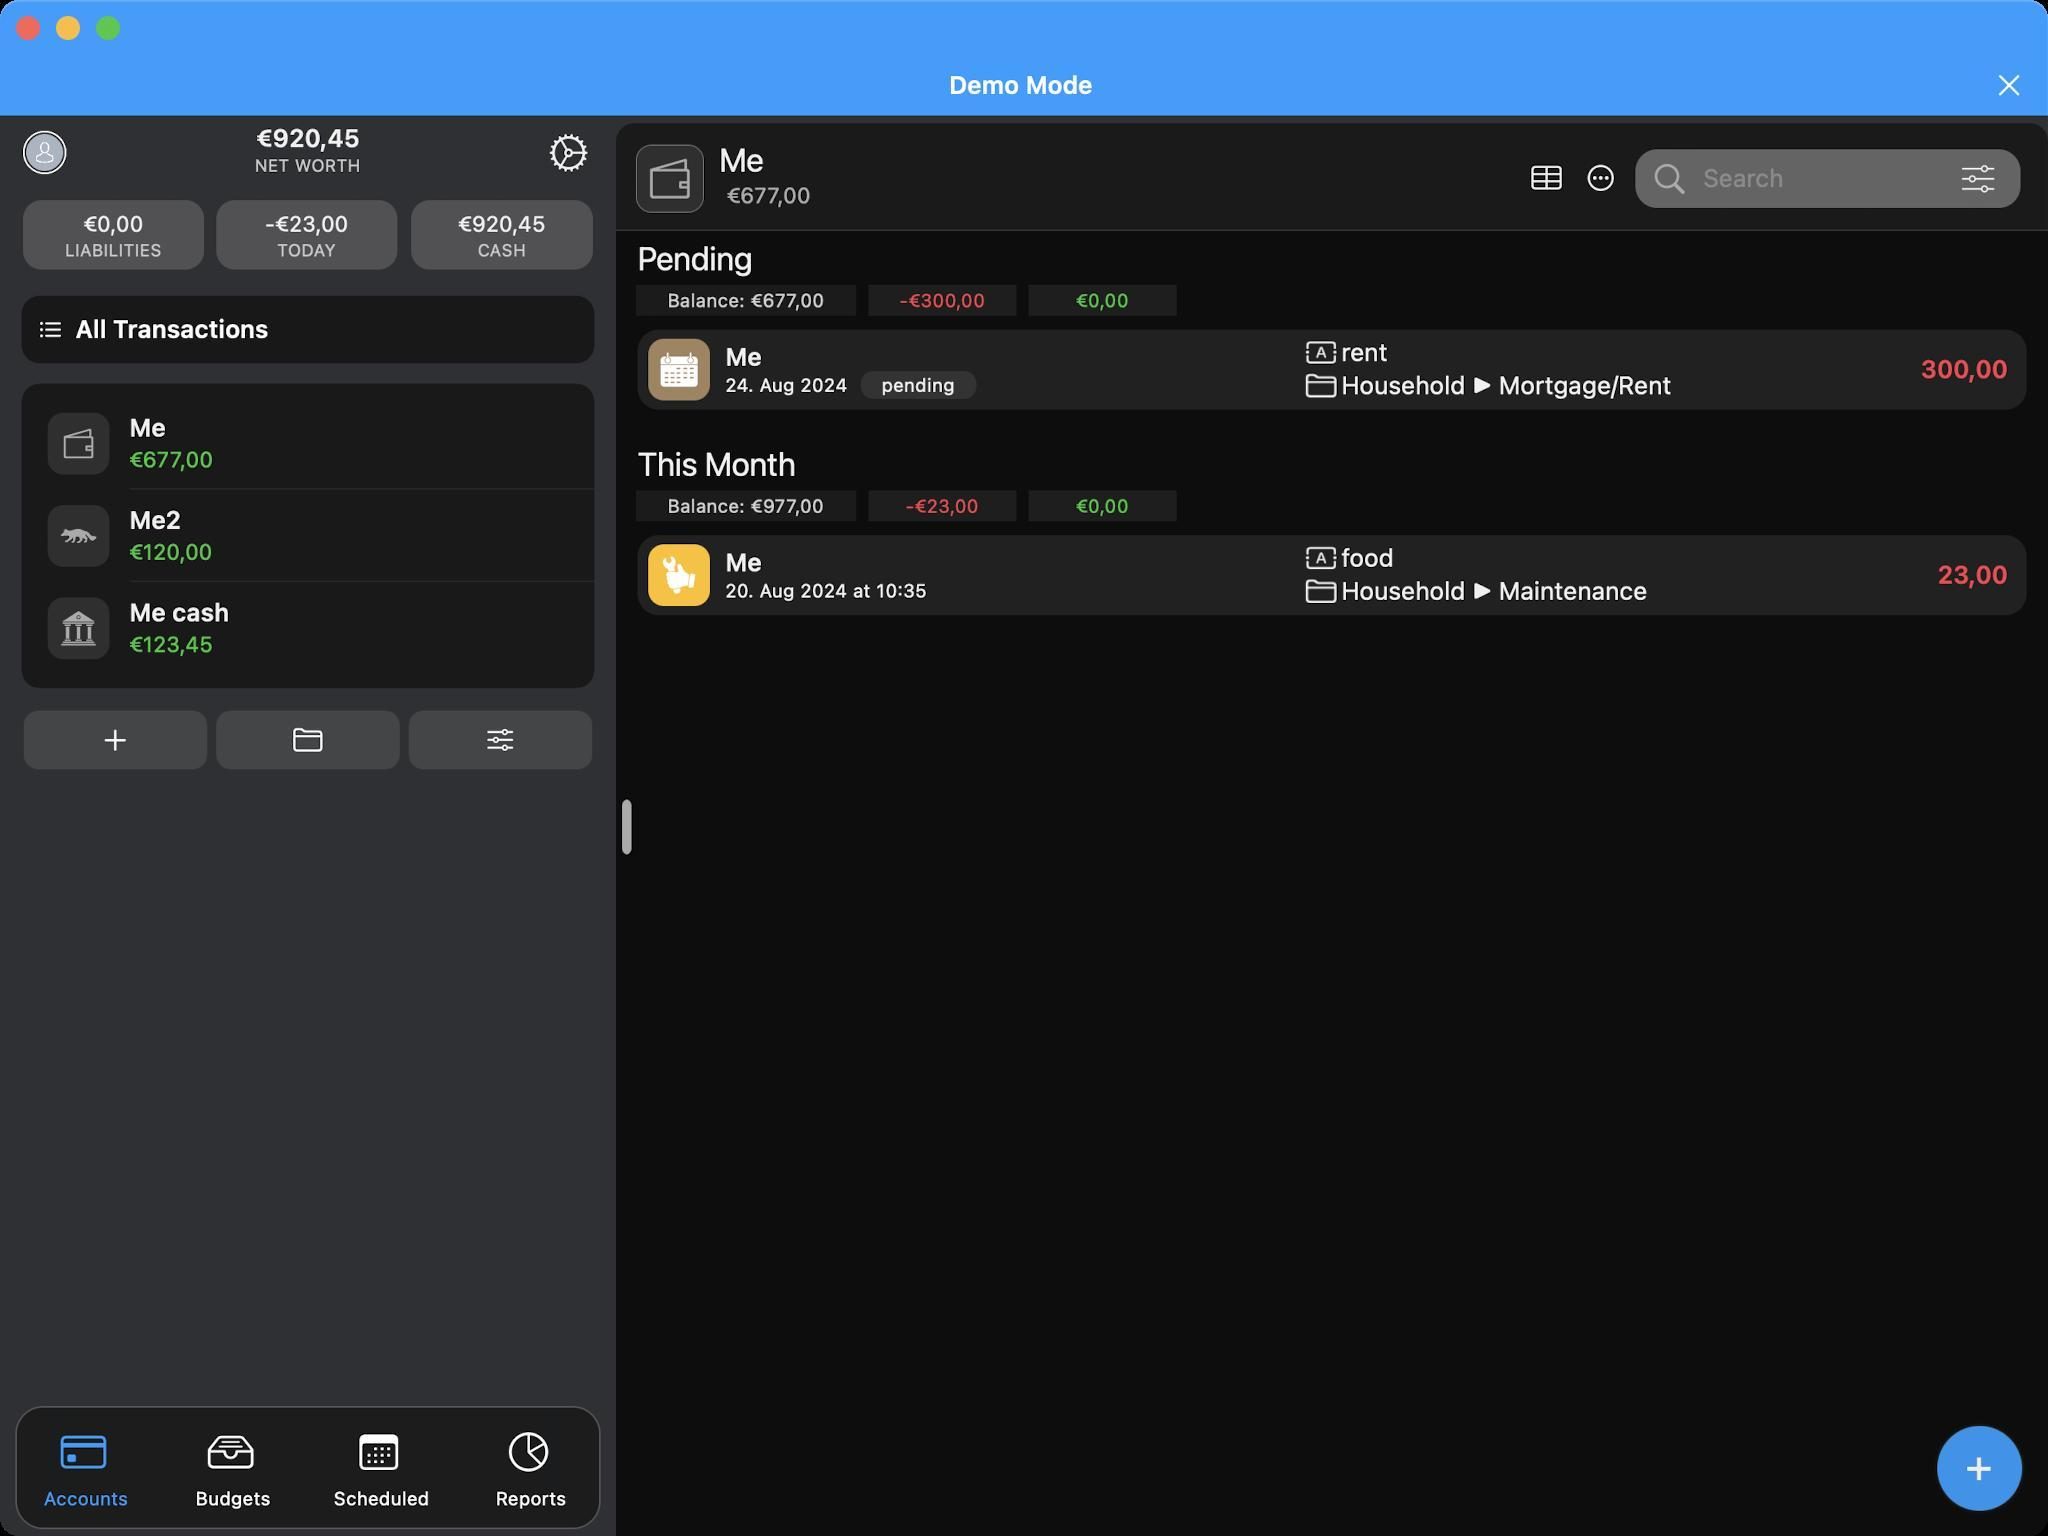
Accessibility tree:
{"name": "MoneyWiz", "role": "AXWindow", "description": null, "role_description": "standard window", "value": null, "position": "352.00;95.00", "size": "1024;768", "children": [{"name": null, "role": "AXGroup", "description": null, "role_description": "group", "value": null, "position": "0.00;0.00", "size": "1024;768", "children": [{"name": null, "role": "AXGroup", "description": null, "role_description": "group", "value": null, "position": "0.00;0.00", "size": "1024;768", "children": [{"name": null, "role": "AXGroup", "description": null, "role_description": "group", "value": null, "position": "0.00;0.00", "size": "1024;768", "children": [{"name": null, "role": "AXStaticText", "description": "Demo Mode", "role_description": "text", "value": null, "position": "159.77;34.65", "size": "701;16", "children": []}, {"name": null, "role": "AXButton", "description": "Close", "role_description": "button", "value": null, "position": "985.60;27.72", "size": "39;30", "children": []}, {"name": null, "role": "AXGroup", "description": null, "role_description": "table", "value": null, "position": "0.00;57.75", "size": "308;711", "children": [{"name": null, "role": "AXGroup", "description": null, "role_description": "group", "value": "", "position": "0.00;57.75", "size": "308;85", "children": [{"name": null, "role": "AXStaticText", "description": "€0,00, LIABILITIES, €920,45, NET WORTH, -€23,00, TODAY, €920,45, CASH", "role_description": "text", "value": "", "position": "0.00;57.75", "size": "308;85", "children": []}, {"name": null, "role": "AXButton", "description": "settings", "role_description": "button", "value": null, "position": "273.35;65.45", "size": "22;22", "children": []}, {"name": null, "role": "AXButton", "description": "avatar anonymous", "role_description": "button", "value": null, "position": "13.09;66.99", "size": "18;18", "children": []}]}, {"name": null, "role": "AXGroup", "description": null, "role_description": "group", "value": "", "position": "0.00;142.45", "size": "308;45", "children": [{"name": null, "role": "AXStaticText", "description": "All Transactions", "role_description": "text", "value": "", "position": "0.00;142.45", "size": "308;45", "children": []}]}, {"name": null, "role": "AXGroup", "description": null, "role_description": "group", "value": "", "position": "0.00;187.11", "size": "308;58", "children": [{"name": null, "role": "AXStaticText", "description": "Me, €677,00", "role_description": "text", "value": "", "position": "0.00;187.11", "size": "308;58", "children": []}]}, {"name": null, "role": "AXGroup", "description": null, "role_description": "group", "value": "", "position": "0.00;244.86", "size": "308;46", "children": [{"name": null, "role": "AXStaticText", "description": "Me2, €120,00", "role_description": "text", "value": "", "position": "0.00;244.86", "size": "308;46", "children": []}]}, {"name": null, "role": "AXGroup", "description": null, "role_description": "group", "value": "", "position": "0.00;291.06", "size": "308;58", "children": [{"name": null, "role": "AXStaticText", "description": "Me cash, €123,45", "role_description": "text", "value": "", "position": "0.00;291.06", "size": "308;58", "children": []}]}, {"name": null, "role": "AXGroup", "description": null, "role_description": "group", "value": "", "position": "0.00;348.81", "size": "308;42", "children": [{"name": null, "role": "AXButton", "description": "add", "role_description": "button", "value": null, "position": "11.55;354.97", "size": "92;30", "children": []}, {"name": null, "role": "AXButton", "description": "move", "role_description": "button", "value": null, "position": "107.80;354.97", "size": "92;30", "children": []}, {"name": null, "role": "AXButton", "description": "edit", "role_description": "button", "value": null, "position": "204.05;354.97", "size": "92;30", "children": []}]}]}, {"name": null, "role": "AXGroup", "description": null, "role_description": "group", "value": null, "position": "308.00;57.75", "size": "716;711", "children": [{"name": null, "role": "AXGroup", "description": null, "role_description": "group", "value": null, "position": "318.01;67.76", "size": "692;42", "children": [{"name": null, "role": "AXStaticText", "description": "Me", "role_description": "text", "value": null, "position": "359.59;70.84", "size": "77;18", "children": []}, {"name": null, "role": "AXButton", "description": "table", "role_description": "button", "value": null, "position": "763.84;79.31", "size": "19;19", "children": []}, {"name": null, "role": "AXButton", "description": "More", "role_description": "button", "value": null, "position": "790.79;79.31", "size": "19;19", "children": []}, {"name": null, "role": "AXGroup", "description": null, "role_description": "group", "value": null, "position": "825.44;77.77", "size": "181;23", "children": [{"name": null, "role": "AXTextField", "description": null, "role_description": "text field", "value": "", "position": "851.62;77.77", "size": "149;23", "children": []}]}, {"name": null, "role": "AXButton", "description": "Filters Button", "role_description": "button", "value": null, "position": "968.66;75.46", "size": "42;28", "children": []}, {"name": null, "role": "AXStaticText", "description": "€677,00", "role_description": "text", "value": null, "position": "363.44;90.86", "size": "160;13", "children": []}]}, {"name": null, "role": "AXGroup", "description": null, "role_description": "group", "value": null, "position": "308.00;115.50", "size": "716;653", "children": [{"name": null, "role": "AXGroup", "description": null, "role_description": "table", "value": null, "position": "308.00;115.50", "size": "716;653", "children": [{"name": null, "role": "AXGroup", "description": null, "role_description": "group", "value": null, "position": "308.00;115.50", "size": "716;49", "children": [{"name": null, "role": "AXStaticText", "description": "Pending", "role_description": "text", "value": null, "position": "318.78;120.12", "size": "686;18", "children": []}, {"name": null, "role": "AXGroup", "description": null, "role_description": "group", "value": null, "position": "318.01;142.45", "size": "270;15", "children": [{"name": null, "role": "AXStaticText", "description": "Balance: €677,00", "role_description": "text", "value": null, "position": "318.01;142.45", "size": "110;15", "children": []}, {"name": null, "role": "AXStaticText", "description": "-€300,00", "role_description": "text", "value": null, "position": "434.28;142.45", "size": "74;15", "children": []}, {"name": null, "role": "AXStaticText", "description": "€0,00", "role_description": "text", "value": null, "position": "514.36;142.45", "size": "74;15", "children": []}]}]}, {"name": null, "role": "AXGroup", "description": null, "role_description": "group", "value": "", "position": "308.00;164.78", "size": "716;40", "children": [{"name": null, "role": "AXStaticText", "description": "Me, rent, 24. Aug 2024, Household ▶︎ Mortgage/Rent, 300,00", "role_description": "text", "value": "", "position": "308.00;164.78", "size": "716;40", "children": []}, {"name": null, "role": "AXButton", "description": null, "role_description": "button", "value": null, "position": "324.17;164.78", "size": "31;40", "children": []}, {"name": null, "role": "AXButton", "description": "pending", "role_description": "button", "value": null, "position": "430.43;185.57", "size": "58;14", "children": []}]}, {"name": null, "role": "AXGroup", "description": null, "role_description": "group", "value": null, "position": "308.00;218.30", "size": "716;49", "children": [{"name": null, "role": "AXHeading", "description": "This Month", "role_description": "heading", "value": null, "position": "318.78;222.91", "size": "686;18", "children": []}, {"name": null, "role": "AXGroup", "description": null, "role_description": "group", "value": null, "position": "318.01;245.25", "size": "270;15", "children": [{"name": null, "role": "AXHeading", "description": "Balance: €977,00", "role_description": "heading", "value": null, "position": "318.01;245.25", "size": "110;15", "children": []}, {"name": null, "role": "AXHeading", "description": "-€23,00", "role_description": "heading", "value": null, "position": "434.28;245.25", "size": "74;15", "children": []}, {"name": null, "role": "AXHeading", "description": "€0,00", "role_description": "heading", "value": null, "position": "514.36;245.25", "size": "74;15", "children": []}]}]}, {"name": null, "role": "AXGroup", "description": null, "role_description": "group", "value": "", "position": "308.00;267.58", "size": "716;40", "children": [{"name": null, "role": "AXStaticText", "description": "Me, food, 20. Aug 2024 at 10:35, Household ▶︎ Maintenance, 23,00", "role_description": "text", "value": "", "position": "308.00;267.58", "size": "716;40", "children": []}, {"name": null, "role": "AXButton", "description": null, "role_description": "button", "value": null, "position": "324.17;267.58", "size": "31;40", "children": []}]}]}]}, {"name": null, "role": "AXButton", "description": null, "role_description": "button", "value": null, "position": "308.00;386.54", "size": "19;54", "children": []}, {"name": null, "role": "AXButton", "description": null, "role_description": "button", "value": null, "position": "311.08;399.63", "size": "5;28", "children": []}, {"name": null, "role": "AXButton", "description": "+", "role_description": "button", "value": null, "position": "968.66;713.02", "size": "42;42", "children": []}]}, {"name": null, "role": "AXButton", "description": null, "role_description": "button", "value": null, "position": "8.47;703.01", "size": "69;62", "children": []}, {"name": null, "role": "AXButton", "description": "card", "role_description": "button", "value": null, "position": "8.47;710.71", "size": "69;31", "children": []}, {"name": null, "role": "AXButton", "description": null, "role_description": "button", "value": null, "position": "77.00;703.01", "size": "69;62", "children": []}, {"name": null, "role": "AXButton", "description": "Inbox Full", "role_description": "button", "value": null, "position": "82.00;710.71", "size": "69;31", "children": []}, {"name": null, "role": "AXButton", "description": null, "role_description": "button", "value": null, "position": "146.30;703.01", "size": "69;62", "children": []}, {"name": null, "role": "AXButton", "description": "calendar", "role_description": "button", "value": null, "position": "156.31;710.71", "size": "69;31", "children": []}, {"name": null, "role": "AXButton", "description": null, "role_description": "button", "value": null, "position": "215.60;703.01", "size": "69;62", "children": []}, {"name": null, "role": "AXButton", "description": "chart pie", "role_description": "button", "value": null, "position": "231.00;710.71", "size": "69;31", "children": []}, {"name": null, "role": "AXStaticText", "description": "Accounts", "role_description": "text", "value": null, "position": "8.47;741.51", "size": "69;15", "children": []}, {"name": null, "role": "AXStaticText", "description": "Budgets", "role_description": "text", "value": null, "position": "82.00;741.51", "size": "69;15", "children": []}, {"name": null, "role": "AXStaticText", "description": "Scheduled", "role_description": "text", "value": null, "position": "156.31;741.51", "size": "69;15", "children": []}, {"name": null, "role": "AXStaticText", "description": "Reports", "role_description": "text", "value": null, "position": "231.00;741.51", "size": "69;15", "children": []}]}]}]}, {"name": null, "role": "AXButton", "description": null, "role_description": "close button", "value": null, "position": "7.00;6.00", "size": "14;16", "children": []}, {"name": null, "role": "AXButton", "description": null, "role_description": "full screen button", "value": null, "position": "47.00;6.00", "size": "14;16", "children": [{"name": null, "role": "AXGroup", "description": null, "role_description": "group", "value": null, "position": "47.00;6.00", "size": "14;16", "children": [{"name": null, "role": "AXGroup", "description": null, "role_description": "group", "value": null, "position": "47.00;6.00", "size": "14;16", "children": []}]}]}, {"name": null, "role": "AXButton", "description": null, "role_description": "minimize button", "value": null, "position": "27.00;6.00", "size": "14;16", "children": []}]}